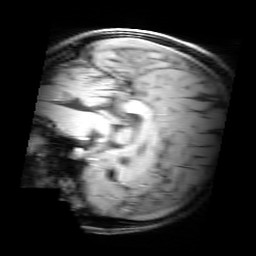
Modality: MP2RAGE
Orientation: sagittal
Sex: female
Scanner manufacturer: siemens
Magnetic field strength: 3 T
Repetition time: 5 s
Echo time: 0.00355 s